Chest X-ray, PA view. Patient: 37 years old, sex M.
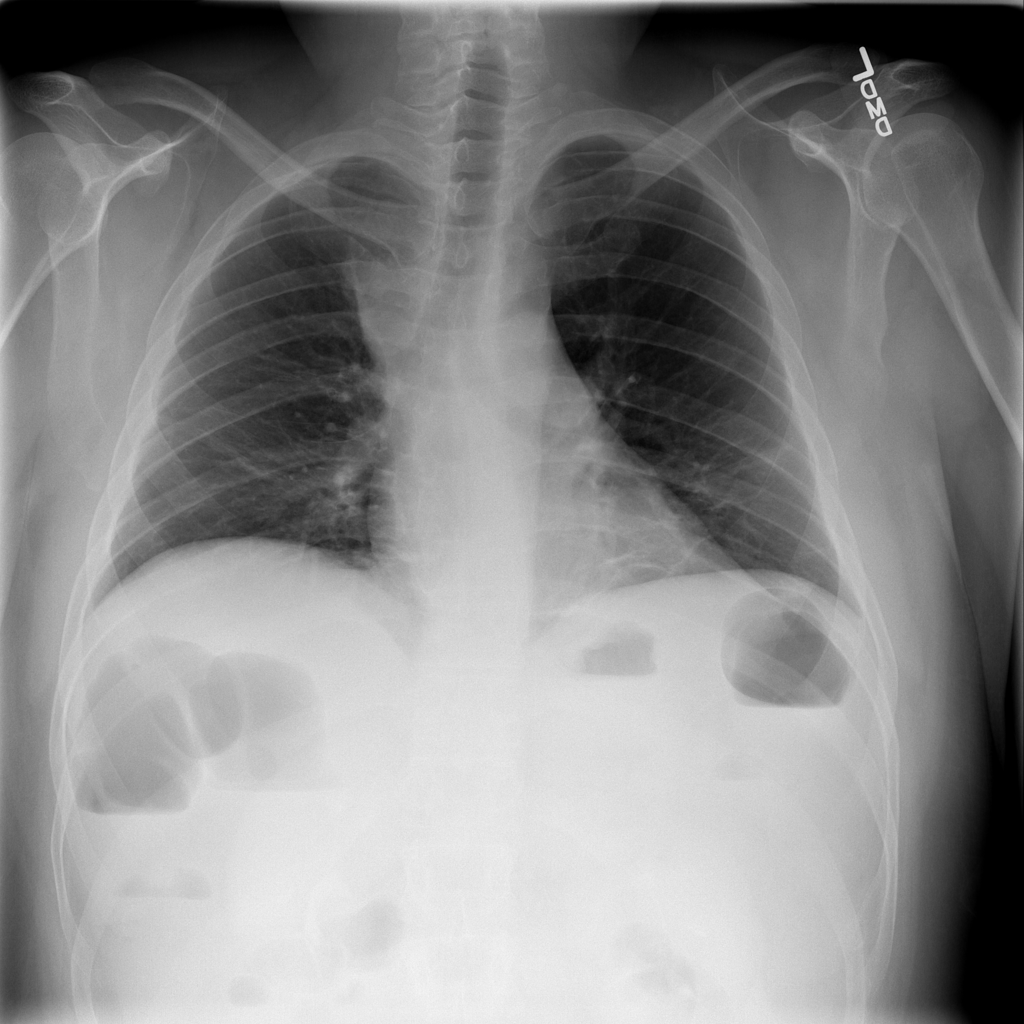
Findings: Atelectasis, Mass